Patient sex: M
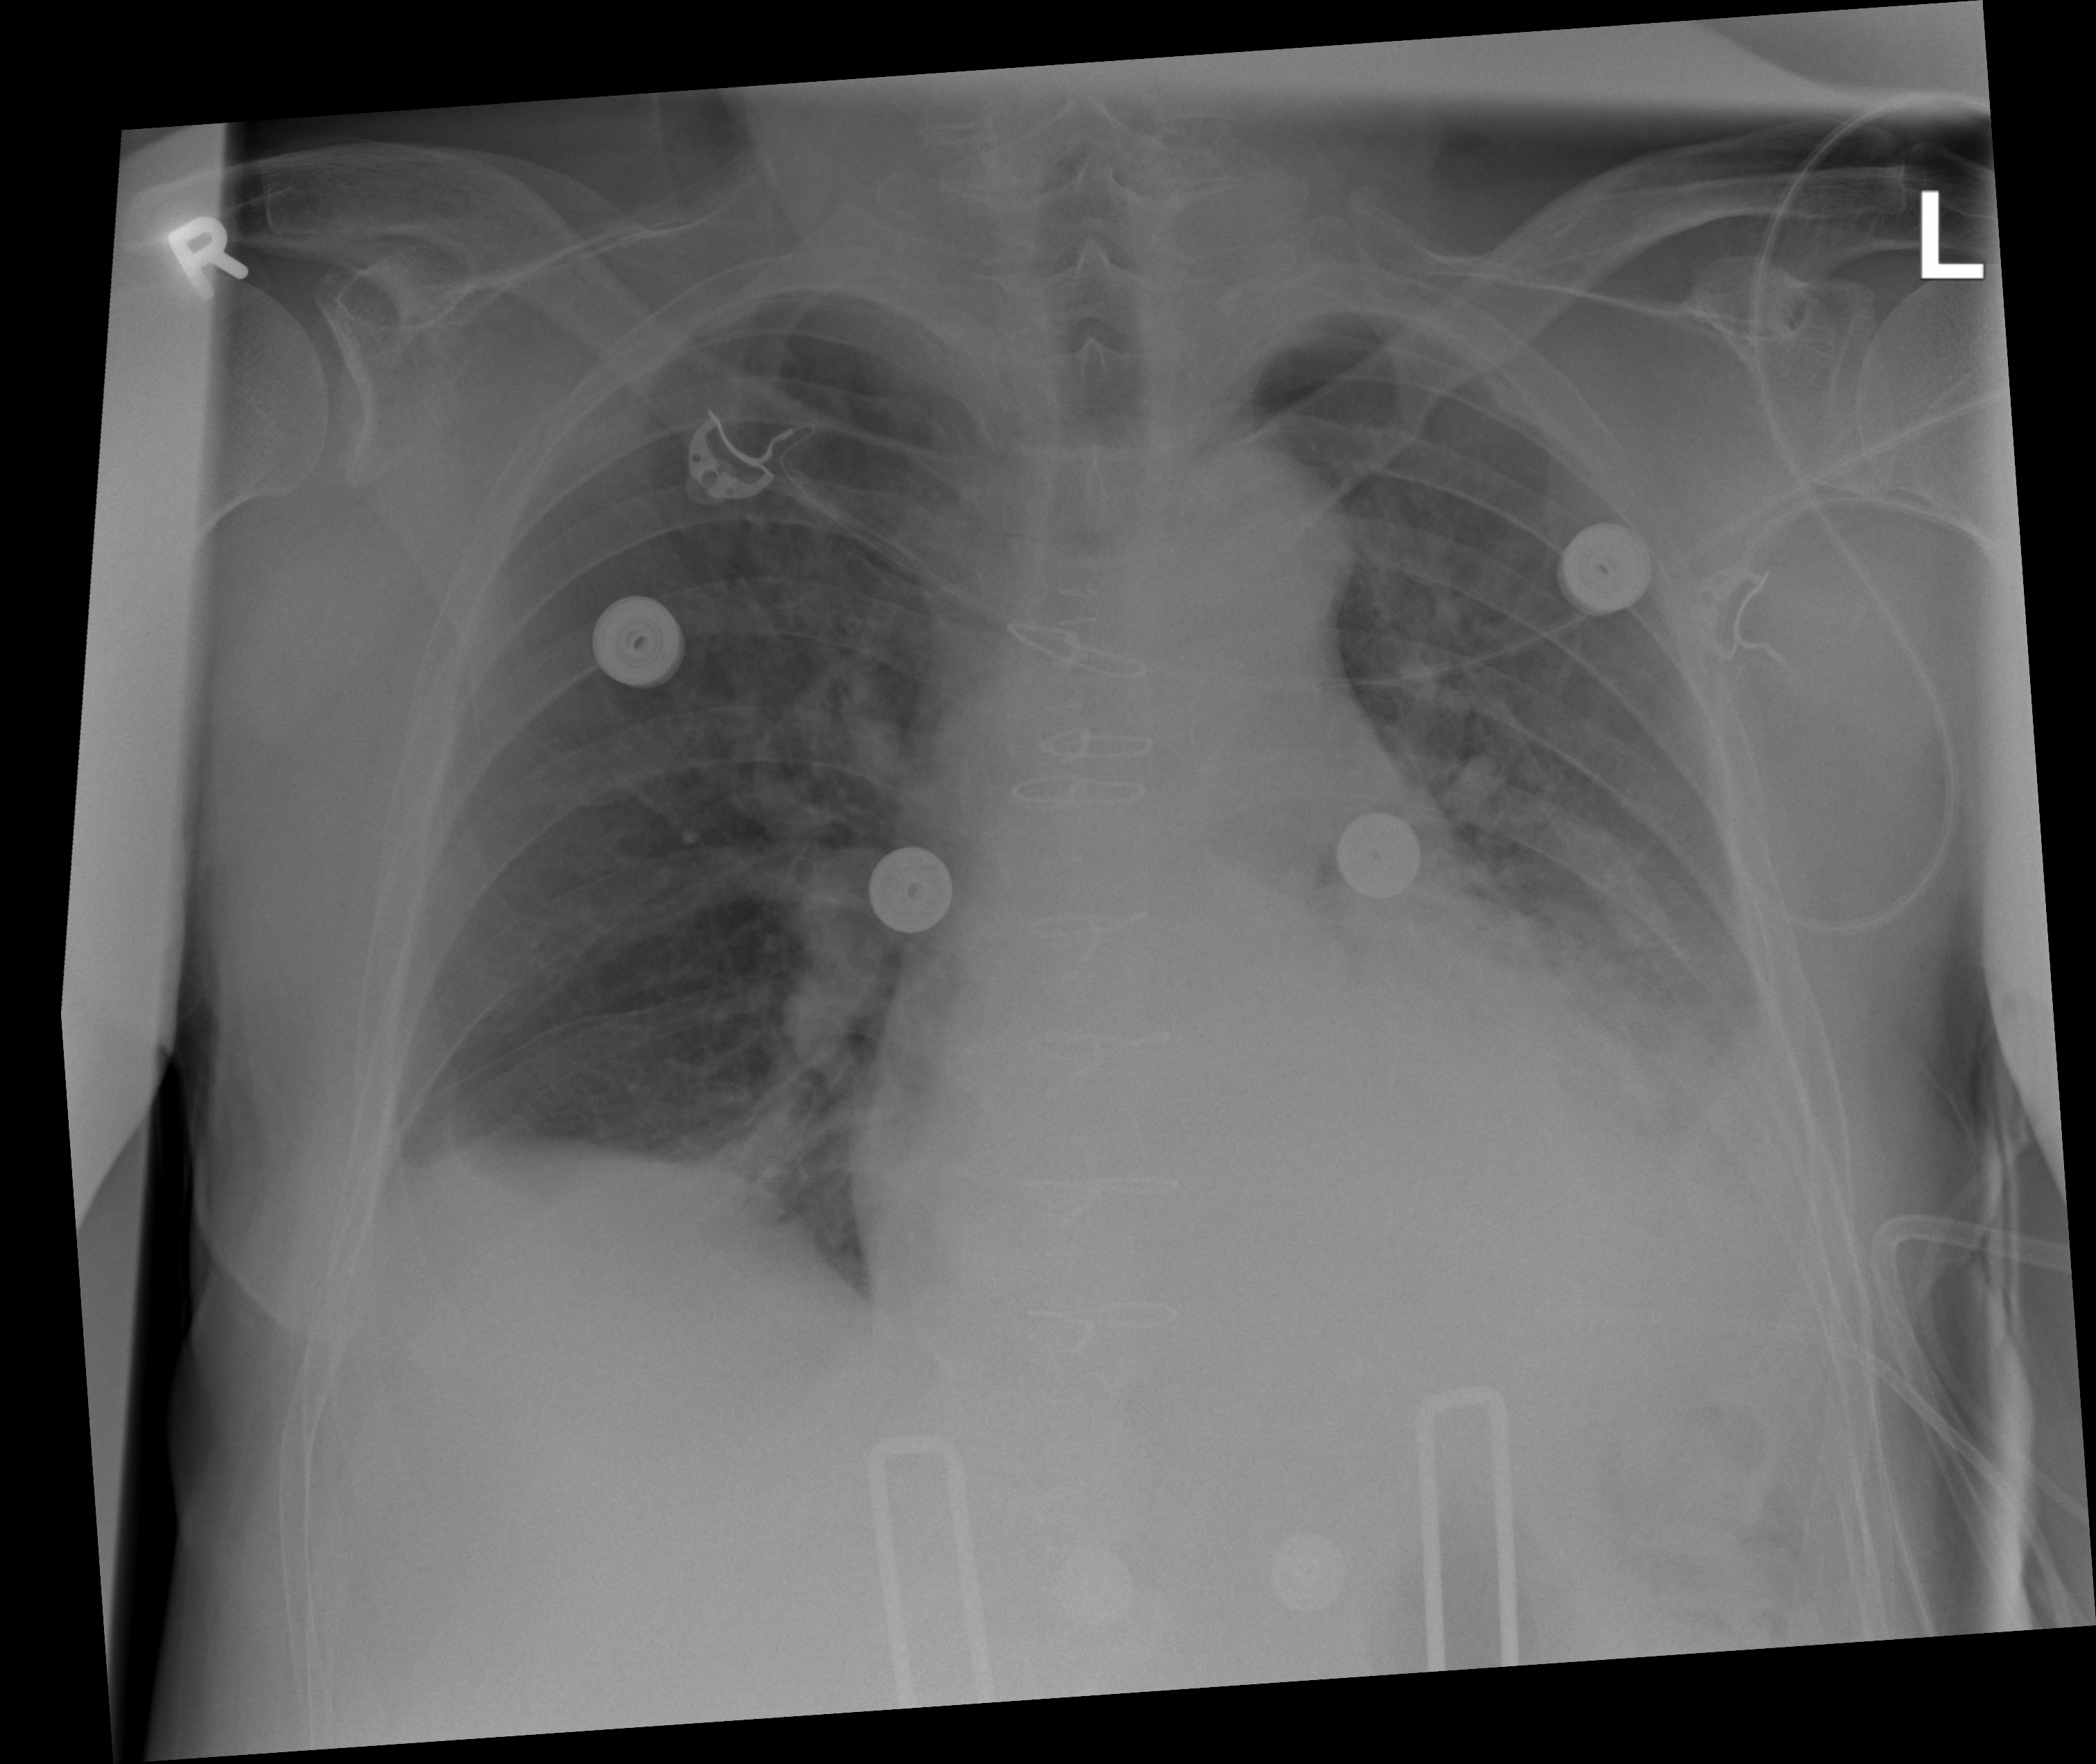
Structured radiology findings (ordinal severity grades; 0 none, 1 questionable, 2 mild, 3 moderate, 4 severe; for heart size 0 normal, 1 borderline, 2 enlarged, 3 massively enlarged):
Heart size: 1
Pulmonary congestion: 2
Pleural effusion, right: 2
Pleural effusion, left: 3
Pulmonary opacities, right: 0
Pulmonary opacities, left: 2
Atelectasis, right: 2
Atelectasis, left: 2